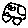
Label: car